Field crop: maize
Growth stage: 2
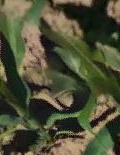
Species: maize